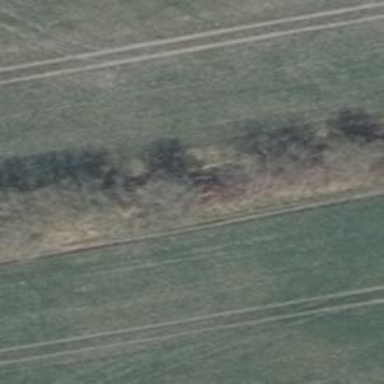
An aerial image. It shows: Row of deciduous broadleaved trees.